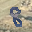
Label: 8